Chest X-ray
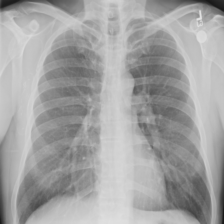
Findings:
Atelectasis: negative
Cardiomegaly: negative
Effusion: negative
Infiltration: negative
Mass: negative
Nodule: negative
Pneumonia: negative
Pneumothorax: negative
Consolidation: negative
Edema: negative
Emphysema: negative
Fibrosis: negative
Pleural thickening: negative
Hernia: negative